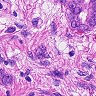
Metastatic tissue present: yes